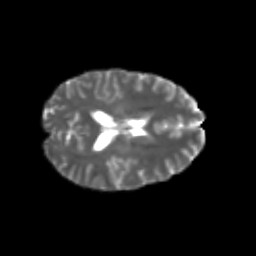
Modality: T2w
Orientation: axial
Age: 25
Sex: female
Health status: healthy
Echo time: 0.074 s